Aerial crown-view tile of a tropical tree (Barro Colorado Island, Panama), acquired 20241112:
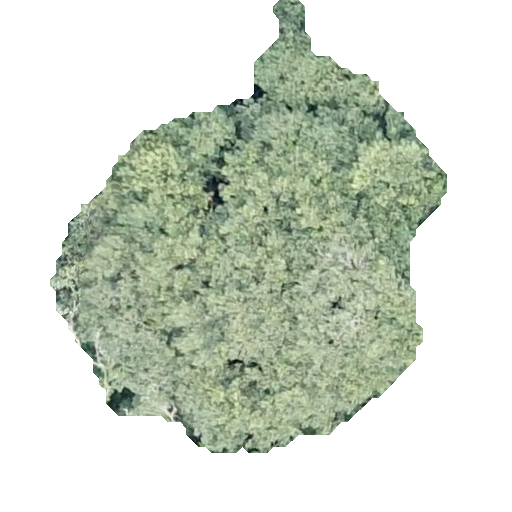
Species: Apeiba membranacea
GBIF accepted scientific name: Apeiba membranacea
Crown area: 171.702 m²